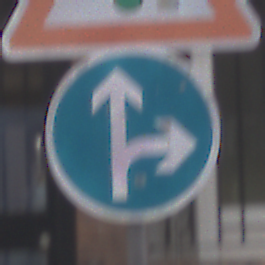
Verkehrszeichen: VorgeschriebeneFahrtrichtungGeradeausOderRechts
Zusatzzeichen oben: Lichtzeichenanlage
Umgebung: Outdoor, Urban
Tageszeit: MorningAfternoon
Wetter: Overcast
Licht: Natural
Jahreszeit: NotSpecified
Kontrast: LowContrast